Interaction volume radius: 5 \u00c5
Interaction volume height: 30 \u00c5
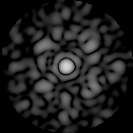
Disorder parameter: 0.6676